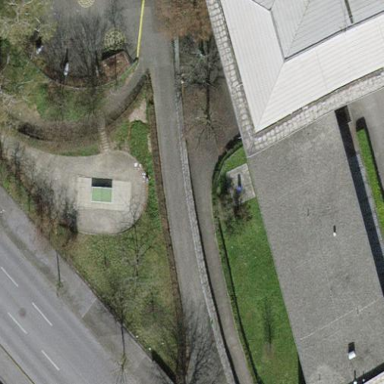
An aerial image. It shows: Pedestrian road.